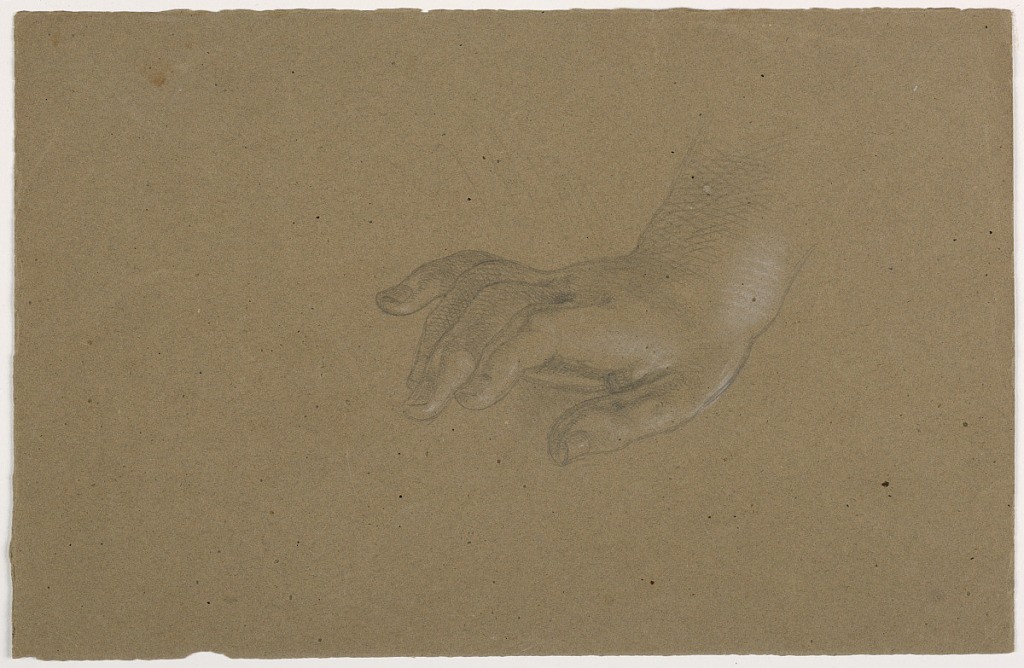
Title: Study of a Right Hand
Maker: Daniel Huntington, American, 1816–1906
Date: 1850–60
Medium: Graphite, white chalk on brown wove paper
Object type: Drawing
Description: Study of a lowered with hand with thumb facing the viewer and pinky slightly raised.